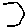
Label: hexagon